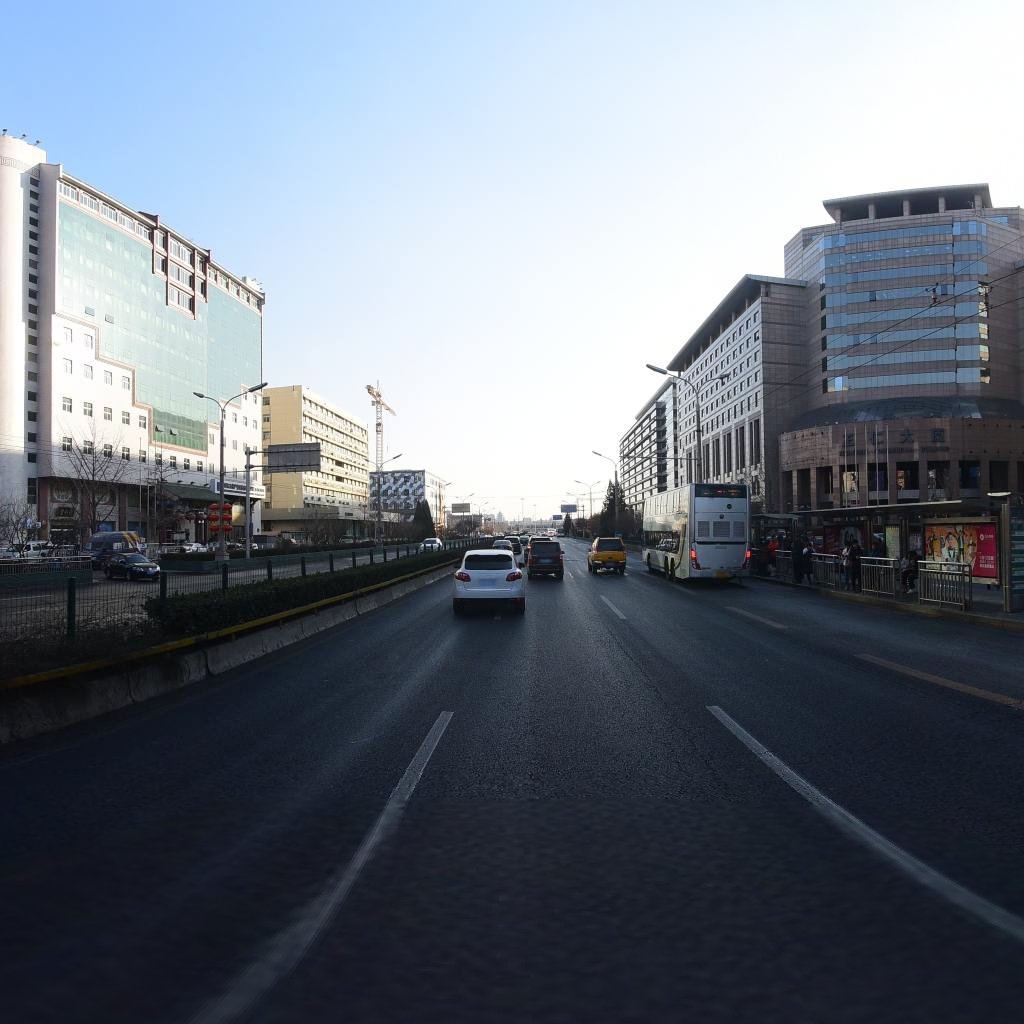
Region: Dongcheng
Road damage annotations: longitudinal crack